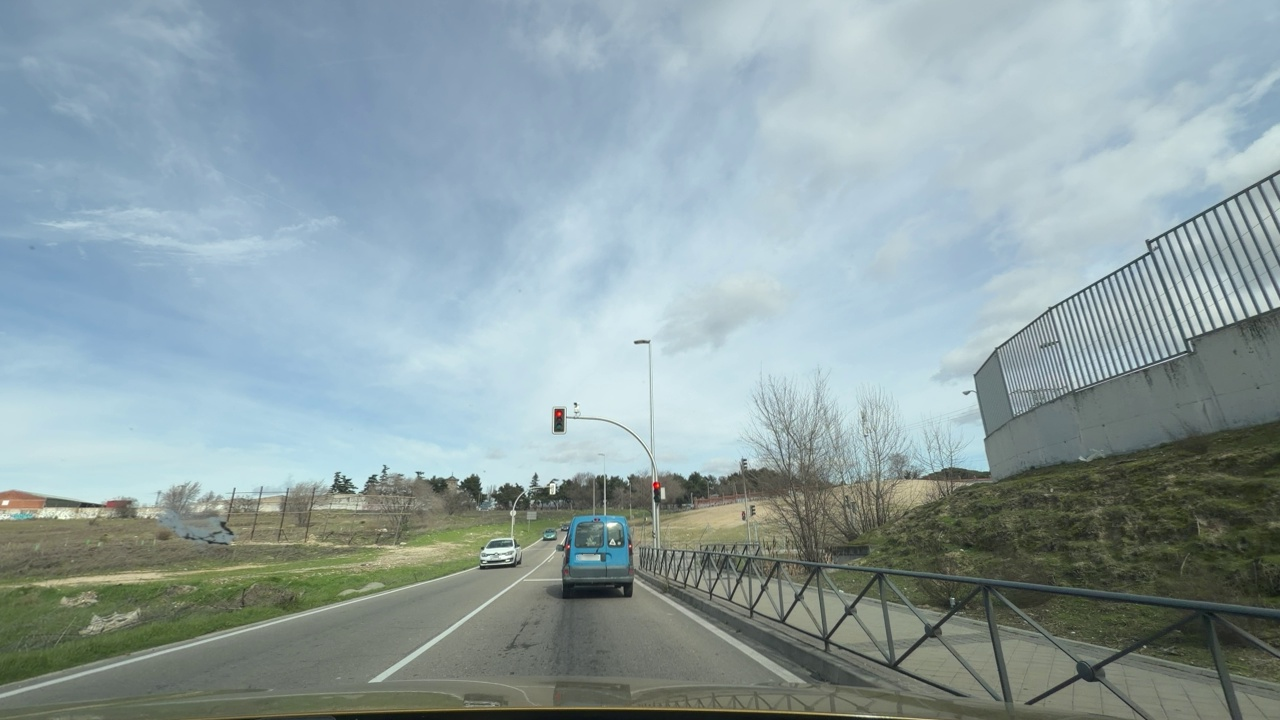
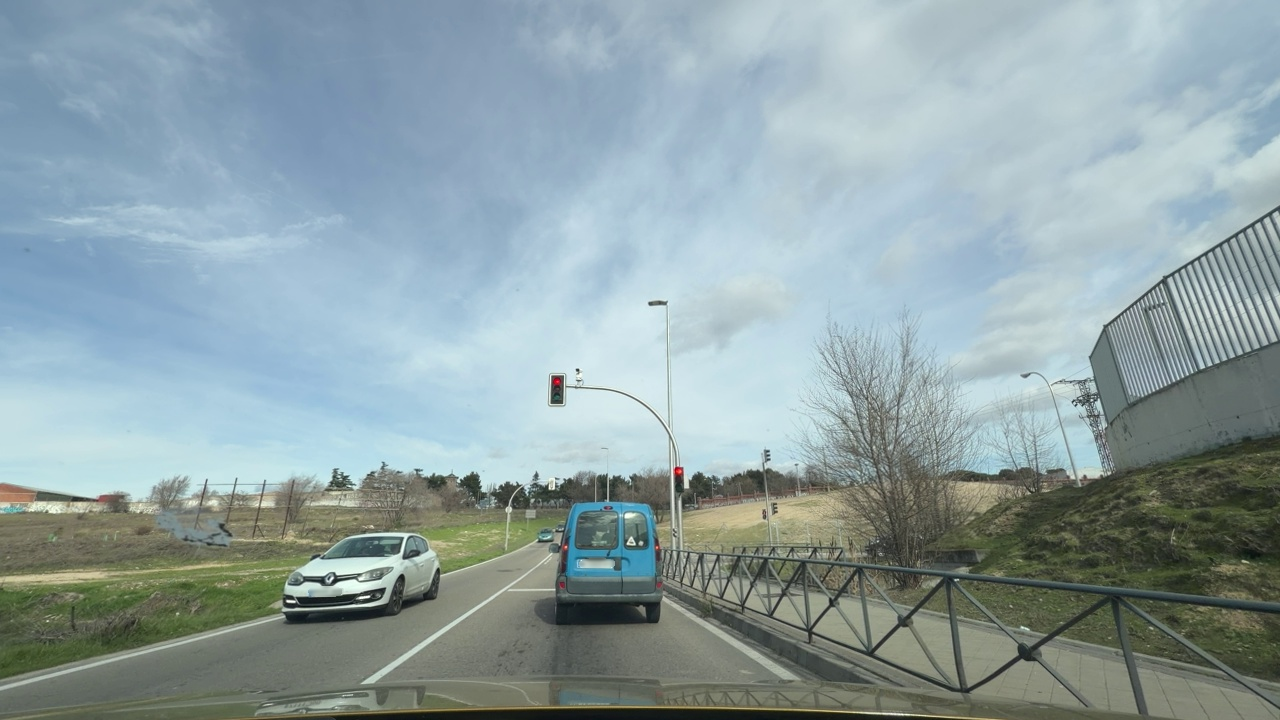
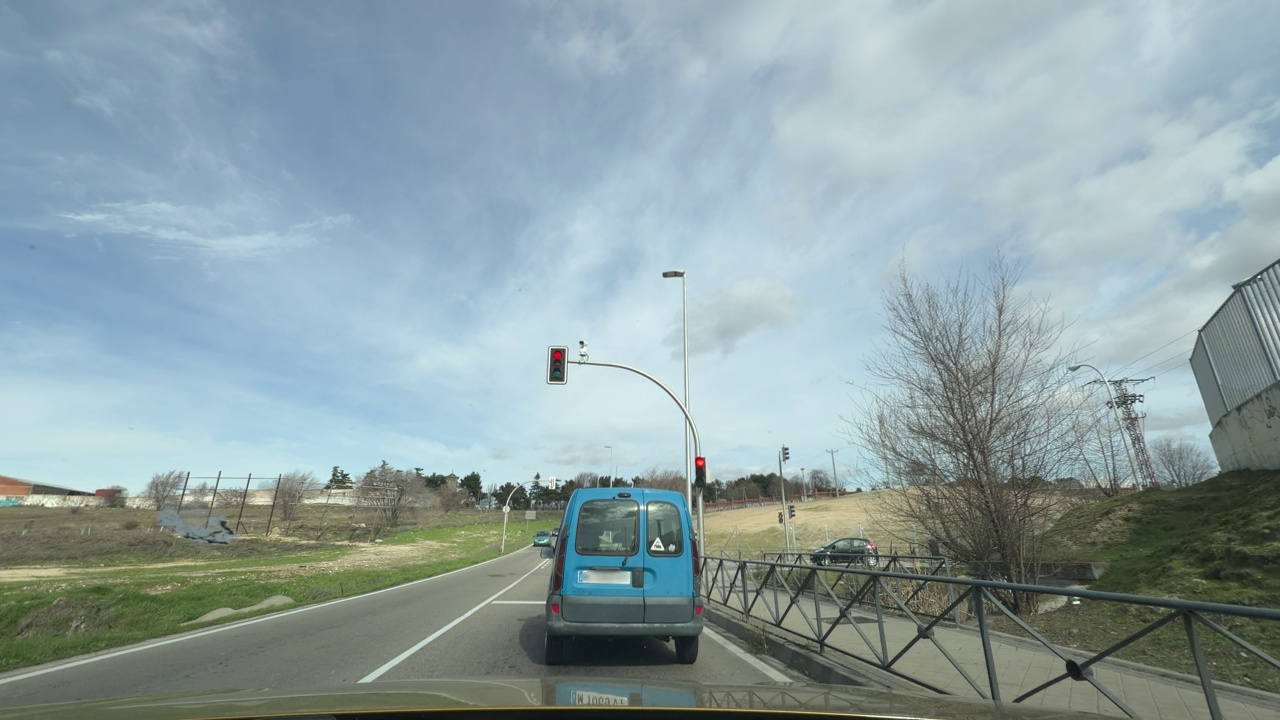
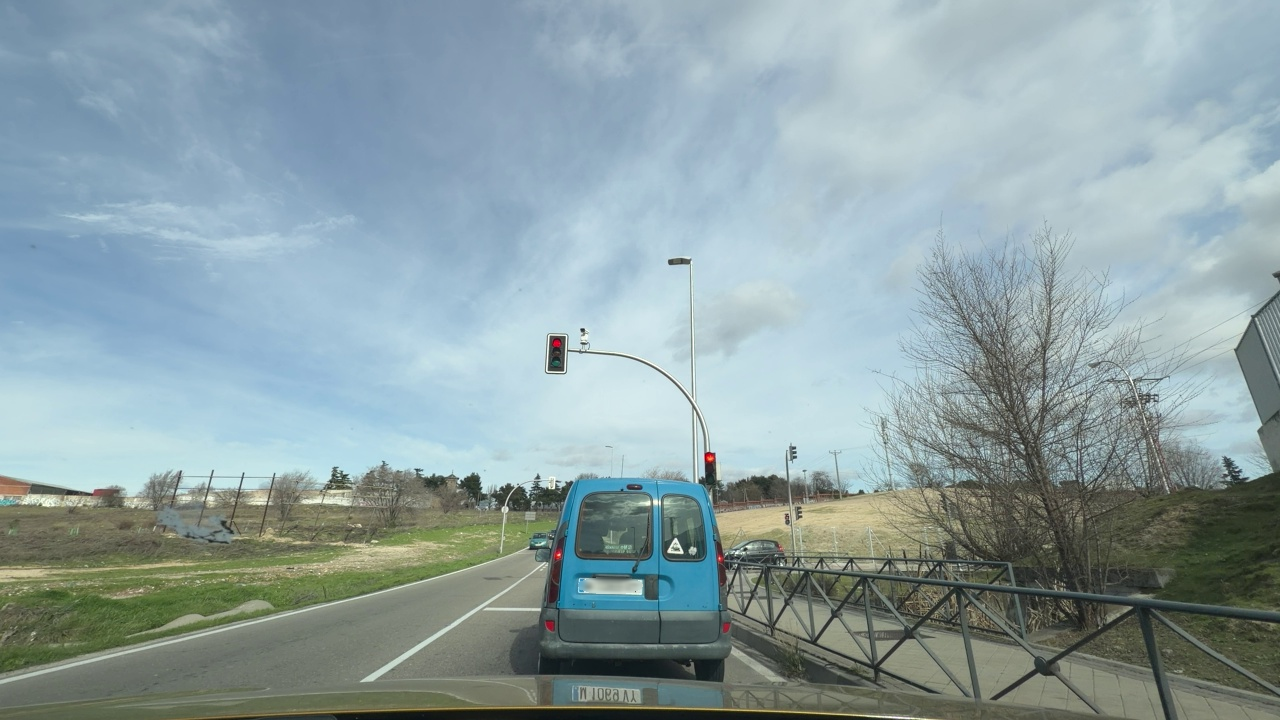
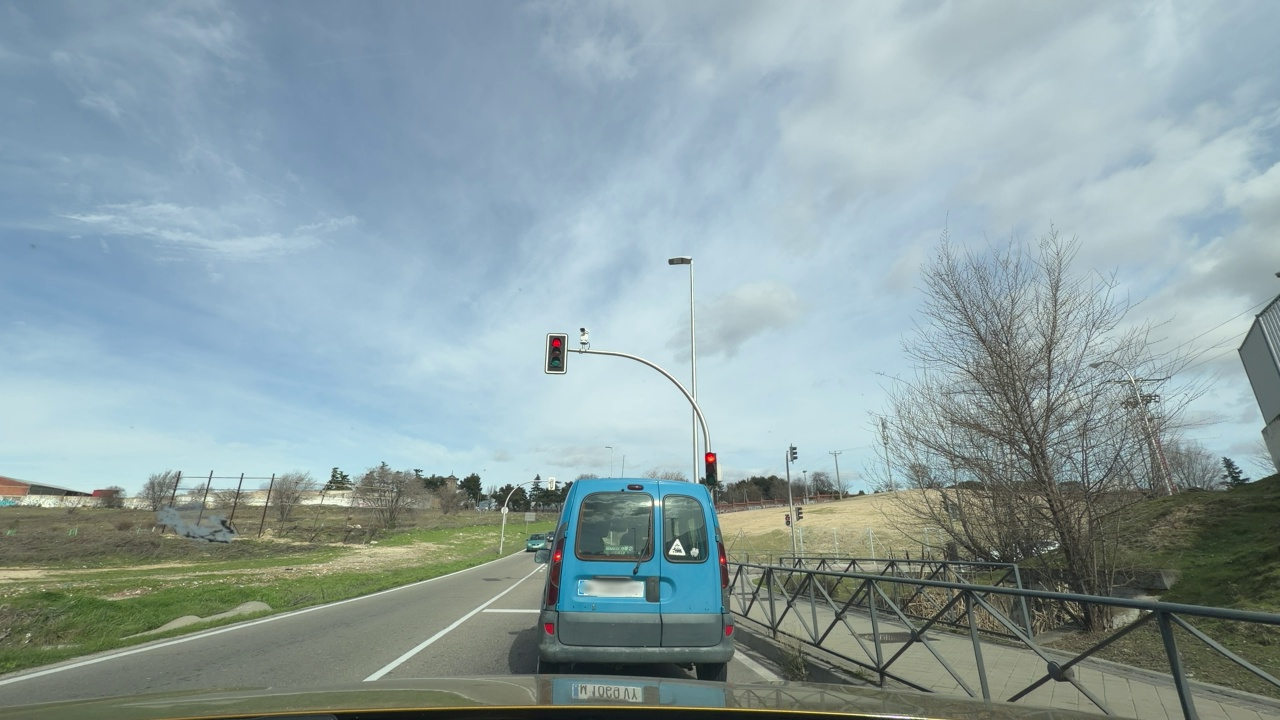
Situation: Leading braking
Question: Is there a vehicle directly ahead in the ego lane with brake lights on?
Answer: Yes
Reasoning: There is a blue car ahead in the ego direction of travel with the traffic lights on

Situation: Leading braking
Question: Is the distance between the ego vehicle and the vehicle ahead decreasing?
Answer: Yes
Reasoning: The distance decreases along the 4 frames

Situation: Leading braking
Question: Is either the ego vehicle or the leading vehicle stationary?
Answer: Yes
Reasoning: The leading vehicle appears stationary due to a red traffic light in the lane

Situation: Leading braking
Question: Is the ego vehicle decelerating due to dense traffic or congestion ahead?
Answer: No
Reasoning: The ego vehicle is decelarating because of the vehicle ahead of him and the red traffic light in its lane